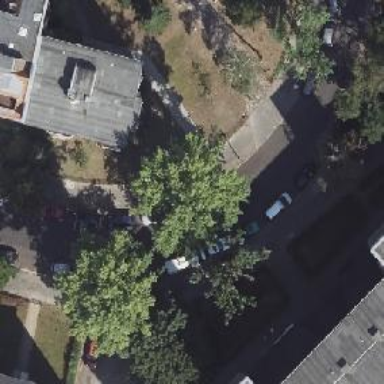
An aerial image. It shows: Residential road with asphalt surface. The road has sidewalks on both sides and parallel parking lanes on both sides.